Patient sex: M
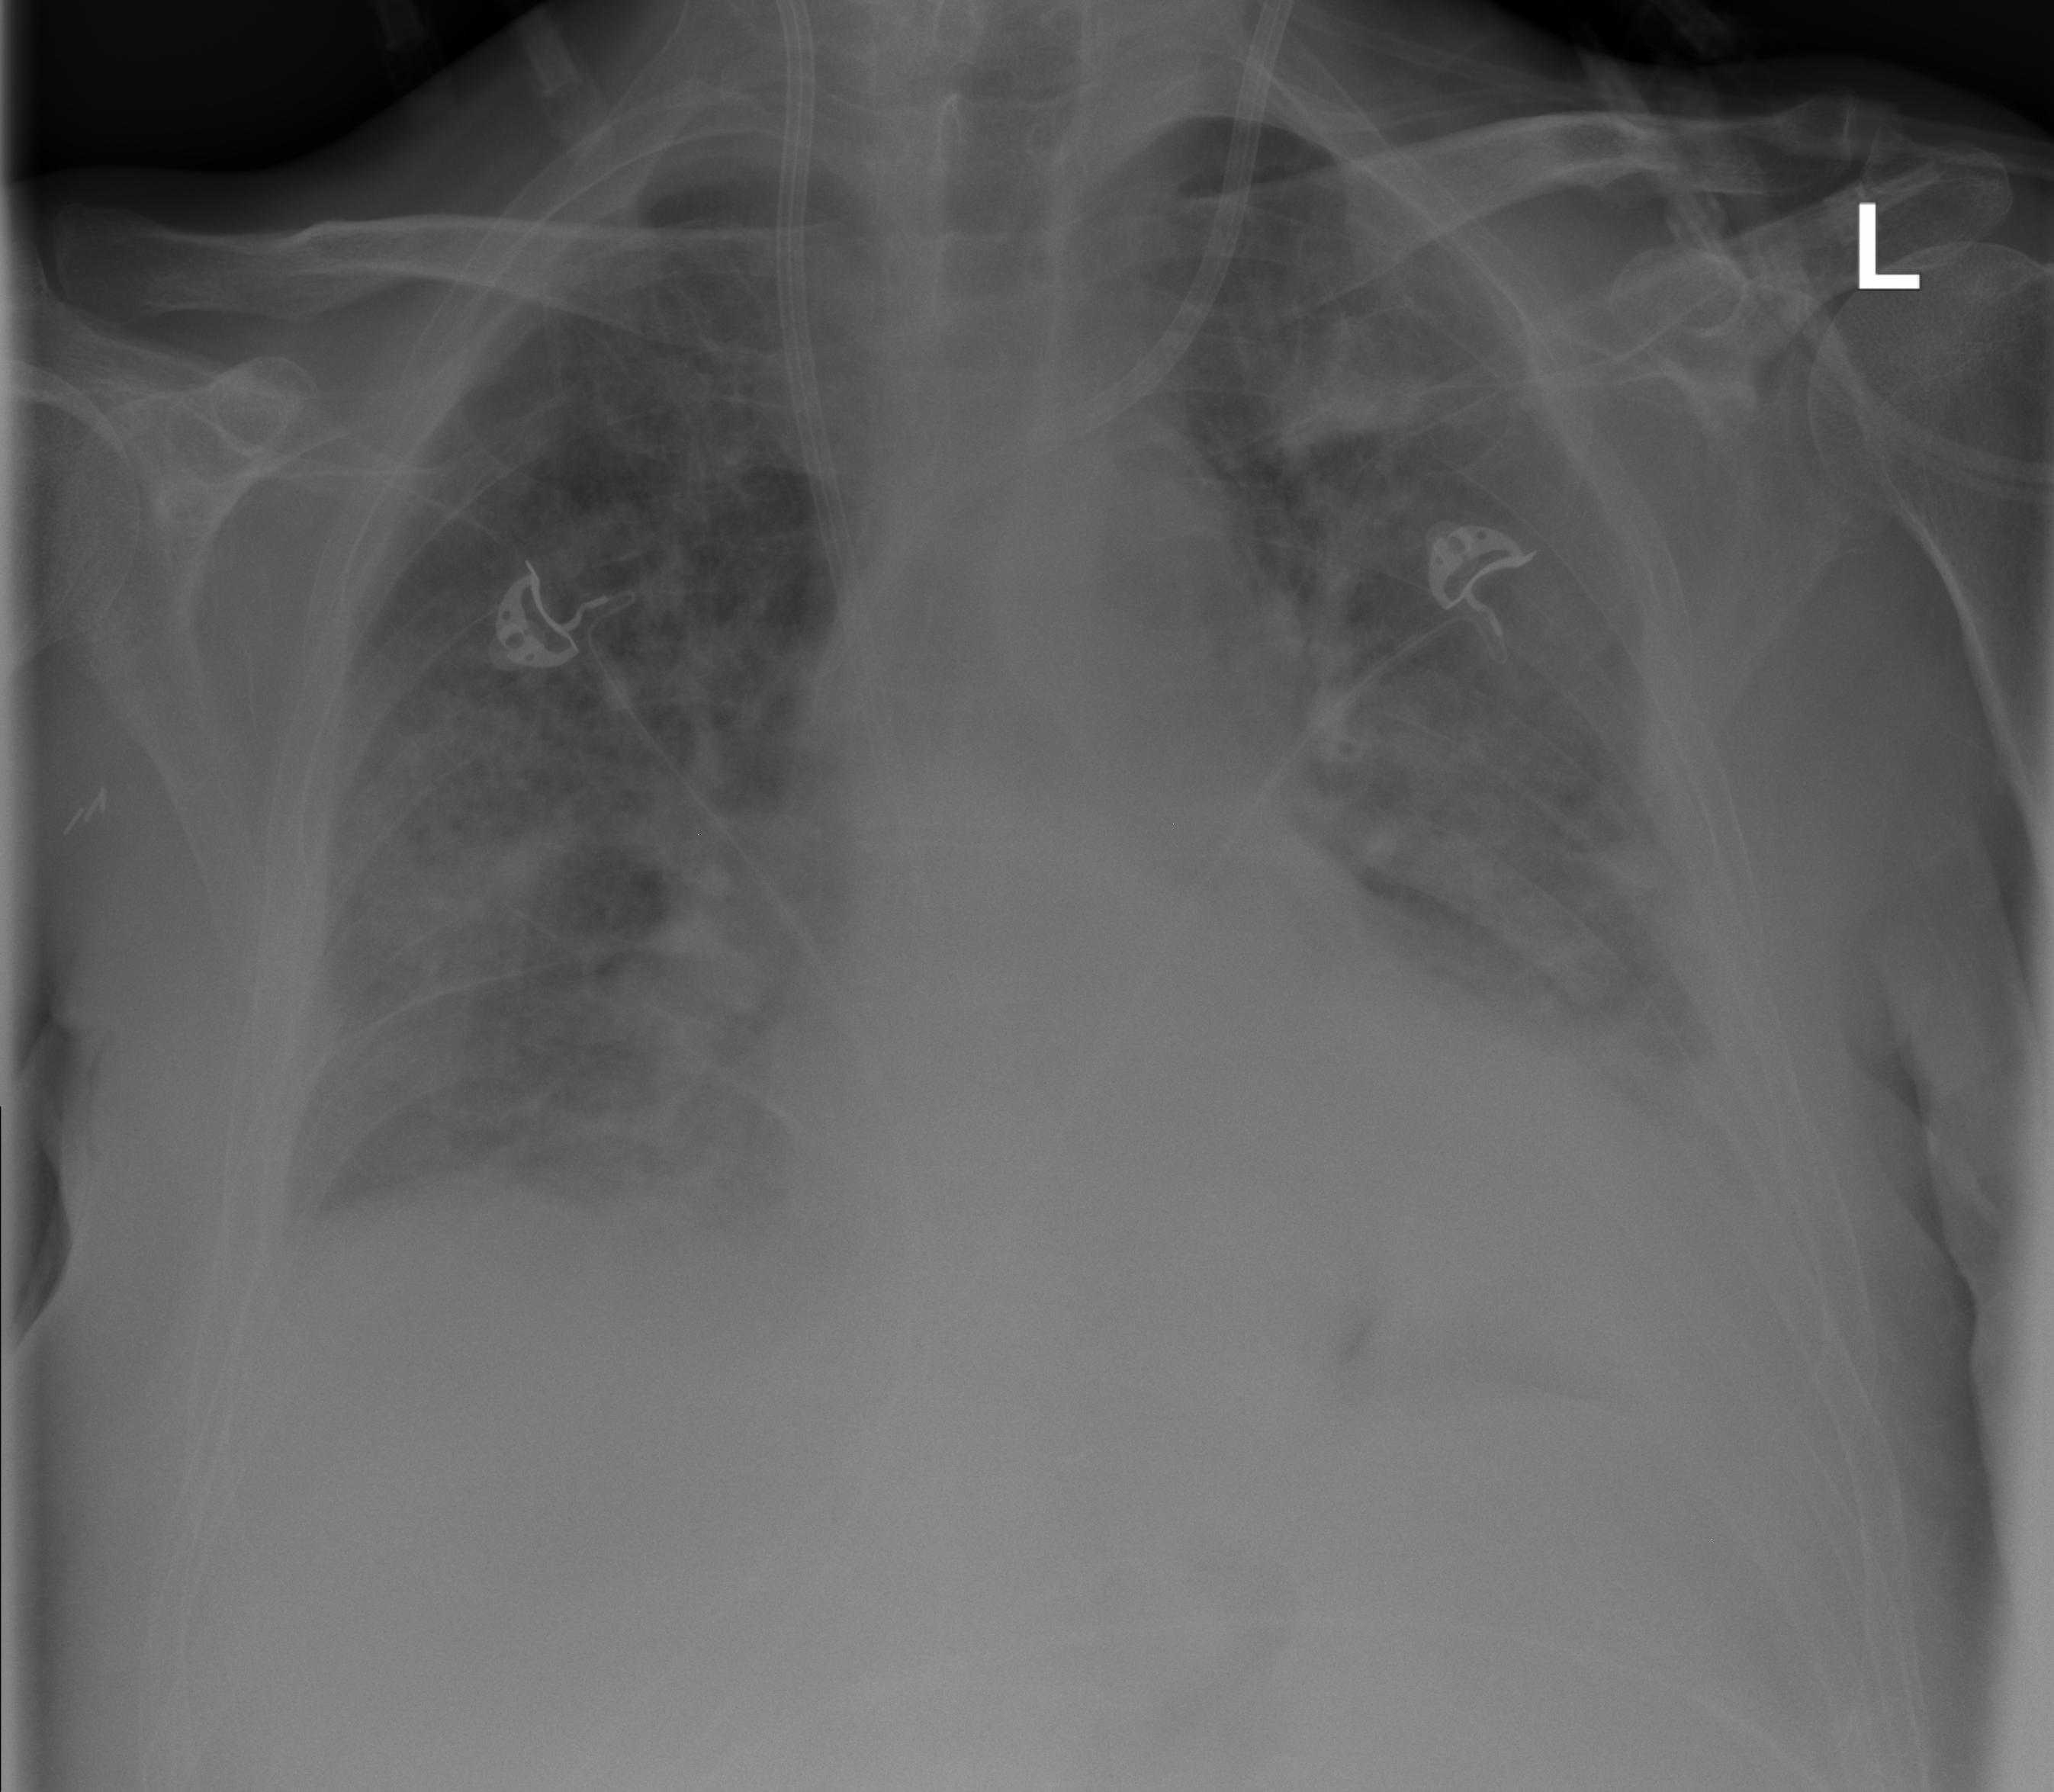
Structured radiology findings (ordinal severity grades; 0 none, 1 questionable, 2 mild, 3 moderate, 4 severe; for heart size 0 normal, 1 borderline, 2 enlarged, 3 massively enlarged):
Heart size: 2
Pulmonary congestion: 3
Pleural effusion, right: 2
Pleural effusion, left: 2
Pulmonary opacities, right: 3
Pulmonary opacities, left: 3
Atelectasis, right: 2
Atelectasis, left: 2